Field crop: maize
Growth stage: 1
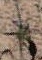
Species: salsola